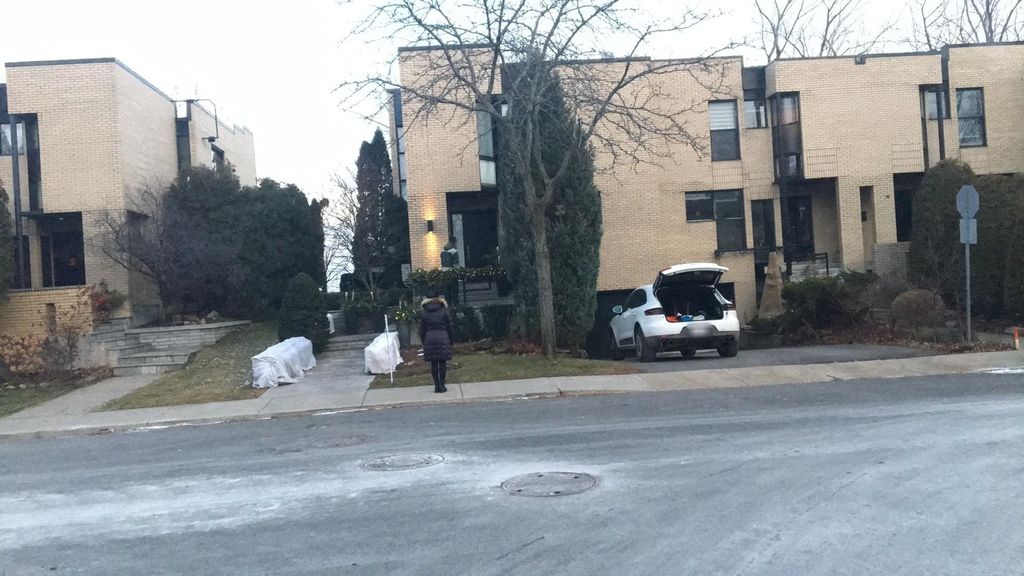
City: montreal